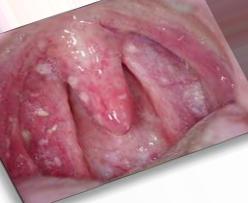
Condition: Mouth Ulcer